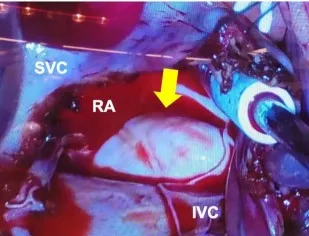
Macroscopic findings during surgery. (A) The outer surface of the mass is white, smooth, and soft.
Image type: medical_photograph (other_medical_photograph)